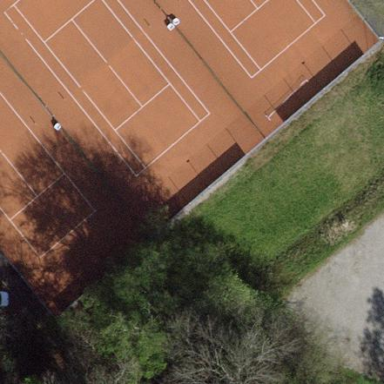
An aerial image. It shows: Tennis court on pitch.